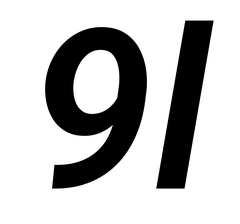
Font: Roboto-Italic_SemiBold_Italic